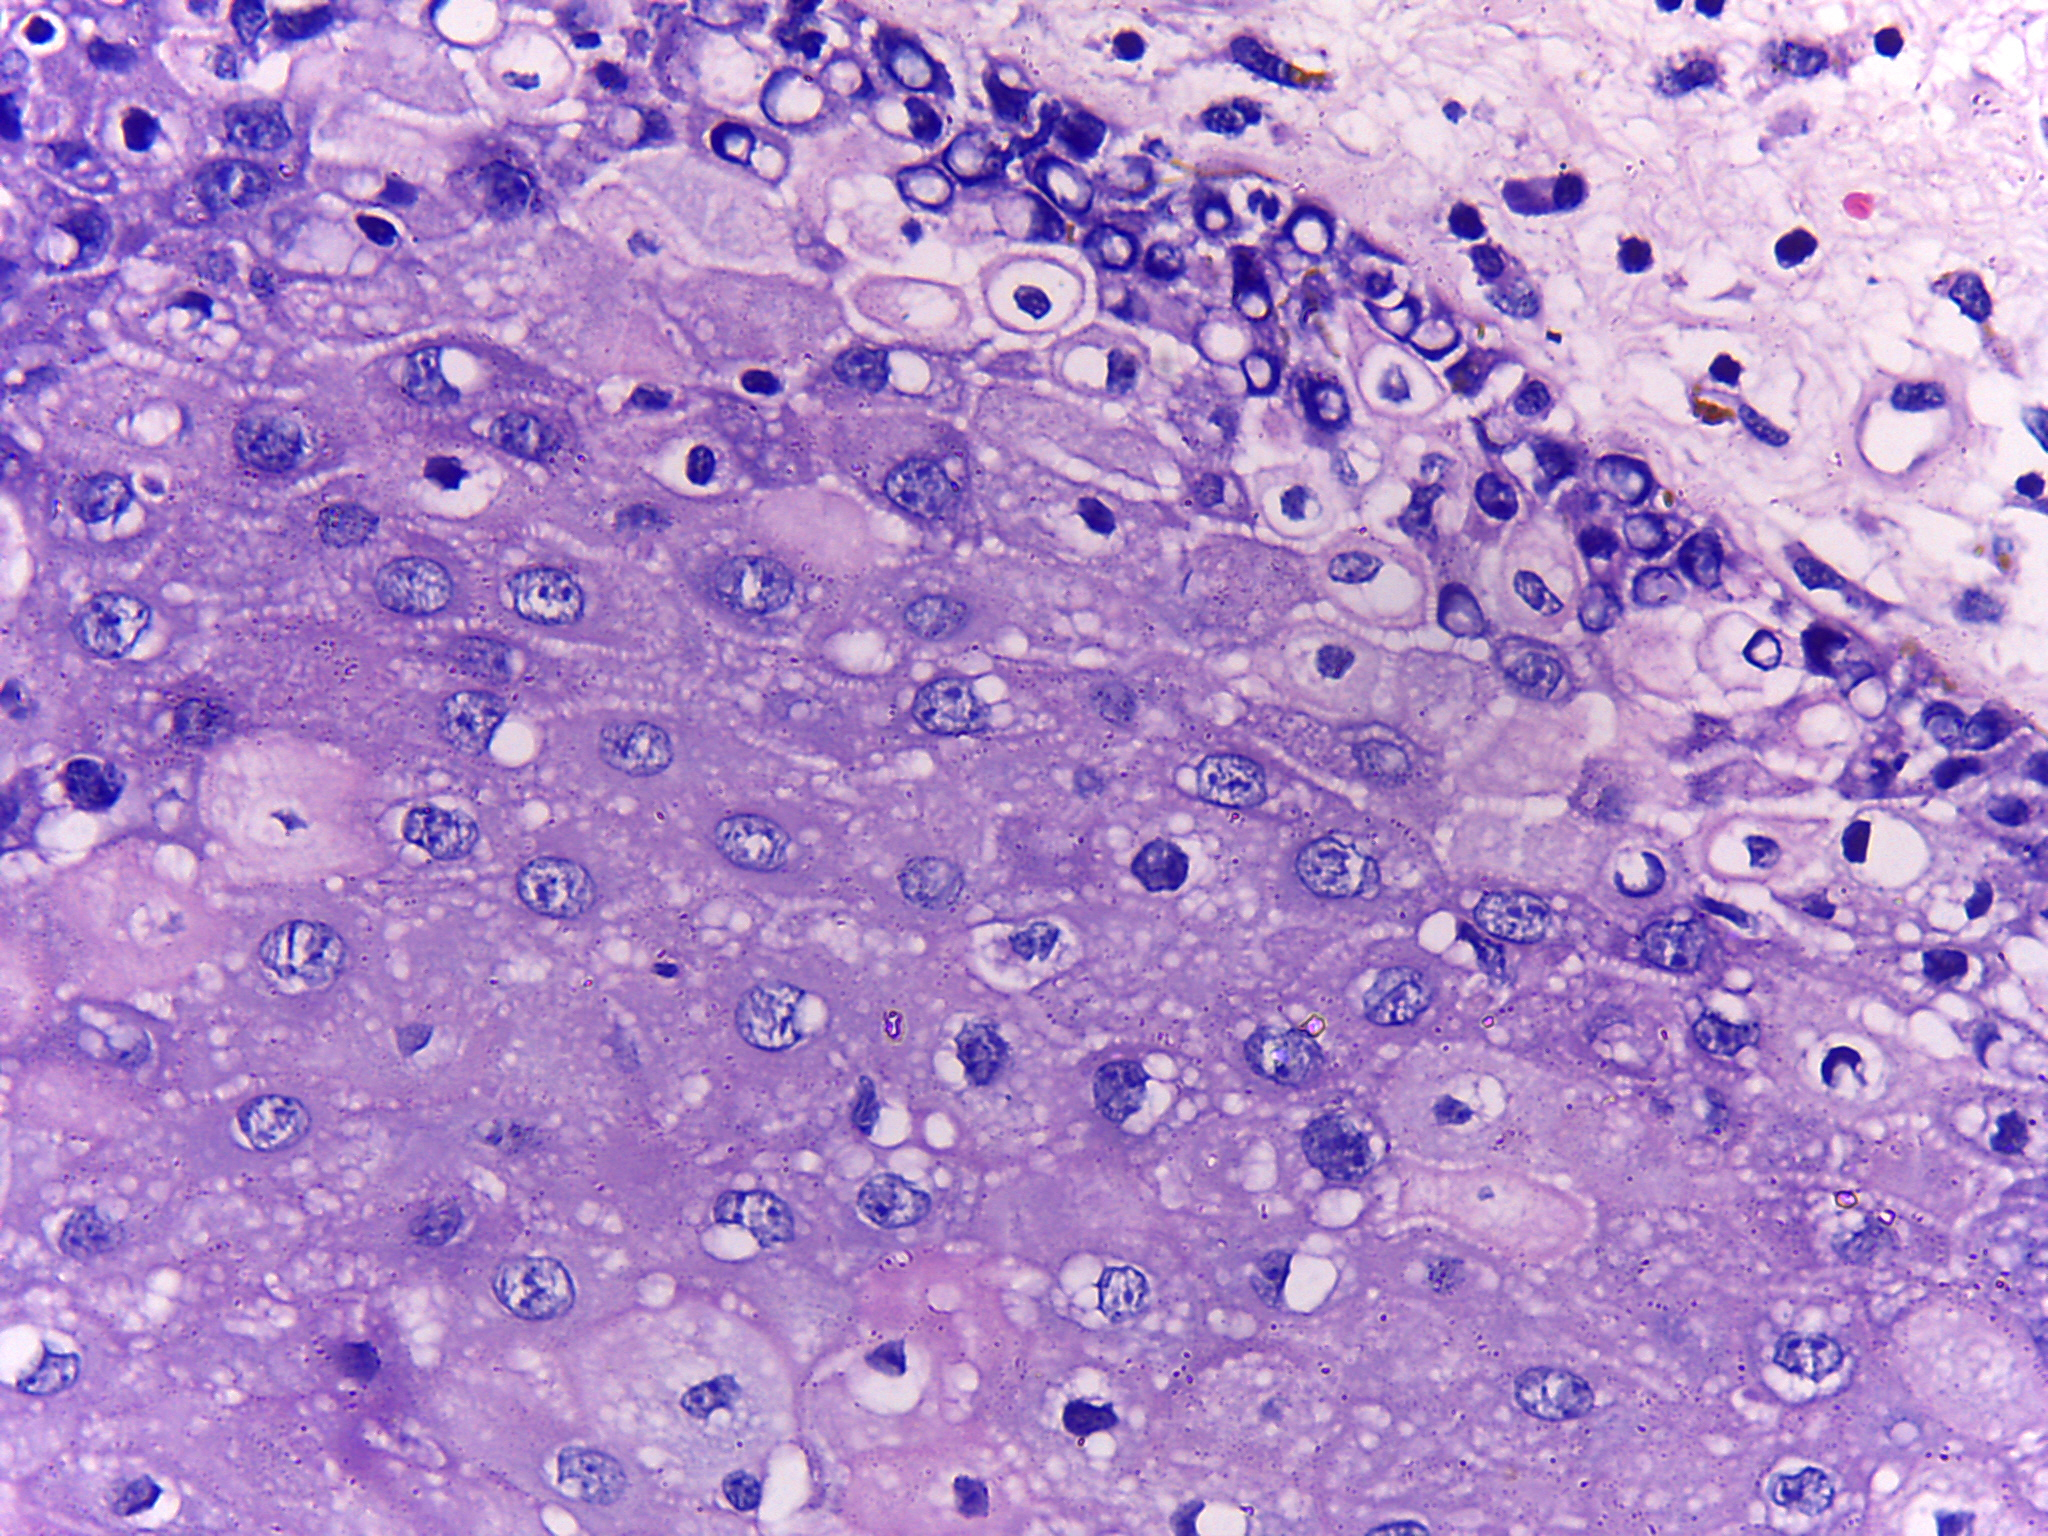
Diagnosis: OSCC